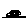
Label: car